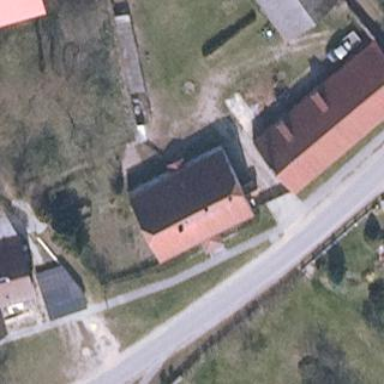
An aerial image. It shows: Detached building with half-hipped roof.